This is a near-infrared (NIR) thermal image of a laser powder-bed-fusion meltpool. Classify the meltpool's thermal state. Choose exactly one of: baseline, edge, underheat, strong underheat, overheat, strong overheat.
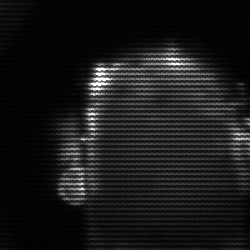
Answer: baseline